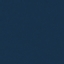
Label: SeaLake